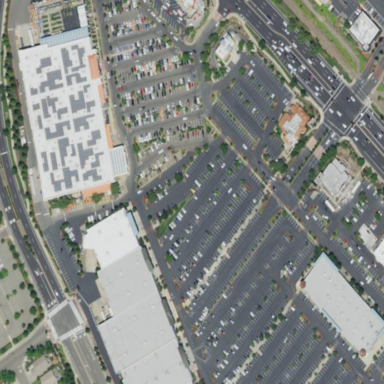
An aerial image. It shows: Parking area consisting of garage boxes.